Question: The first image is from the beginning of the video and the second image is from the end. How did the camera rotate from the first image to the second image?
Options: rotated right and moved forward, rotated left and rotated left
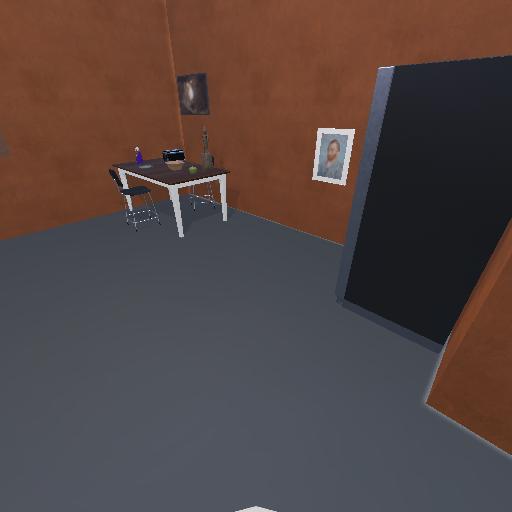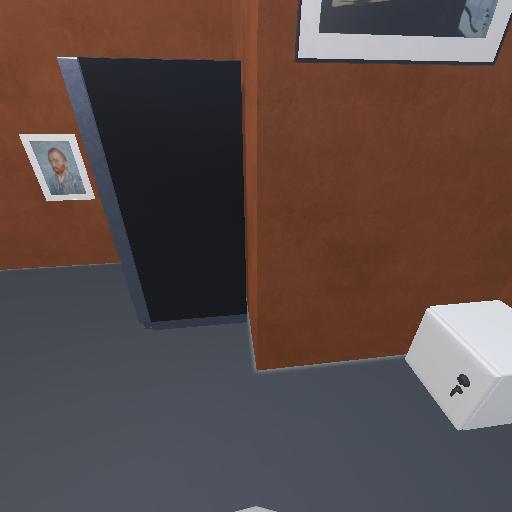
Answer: rotated right and moved forward